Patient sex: M
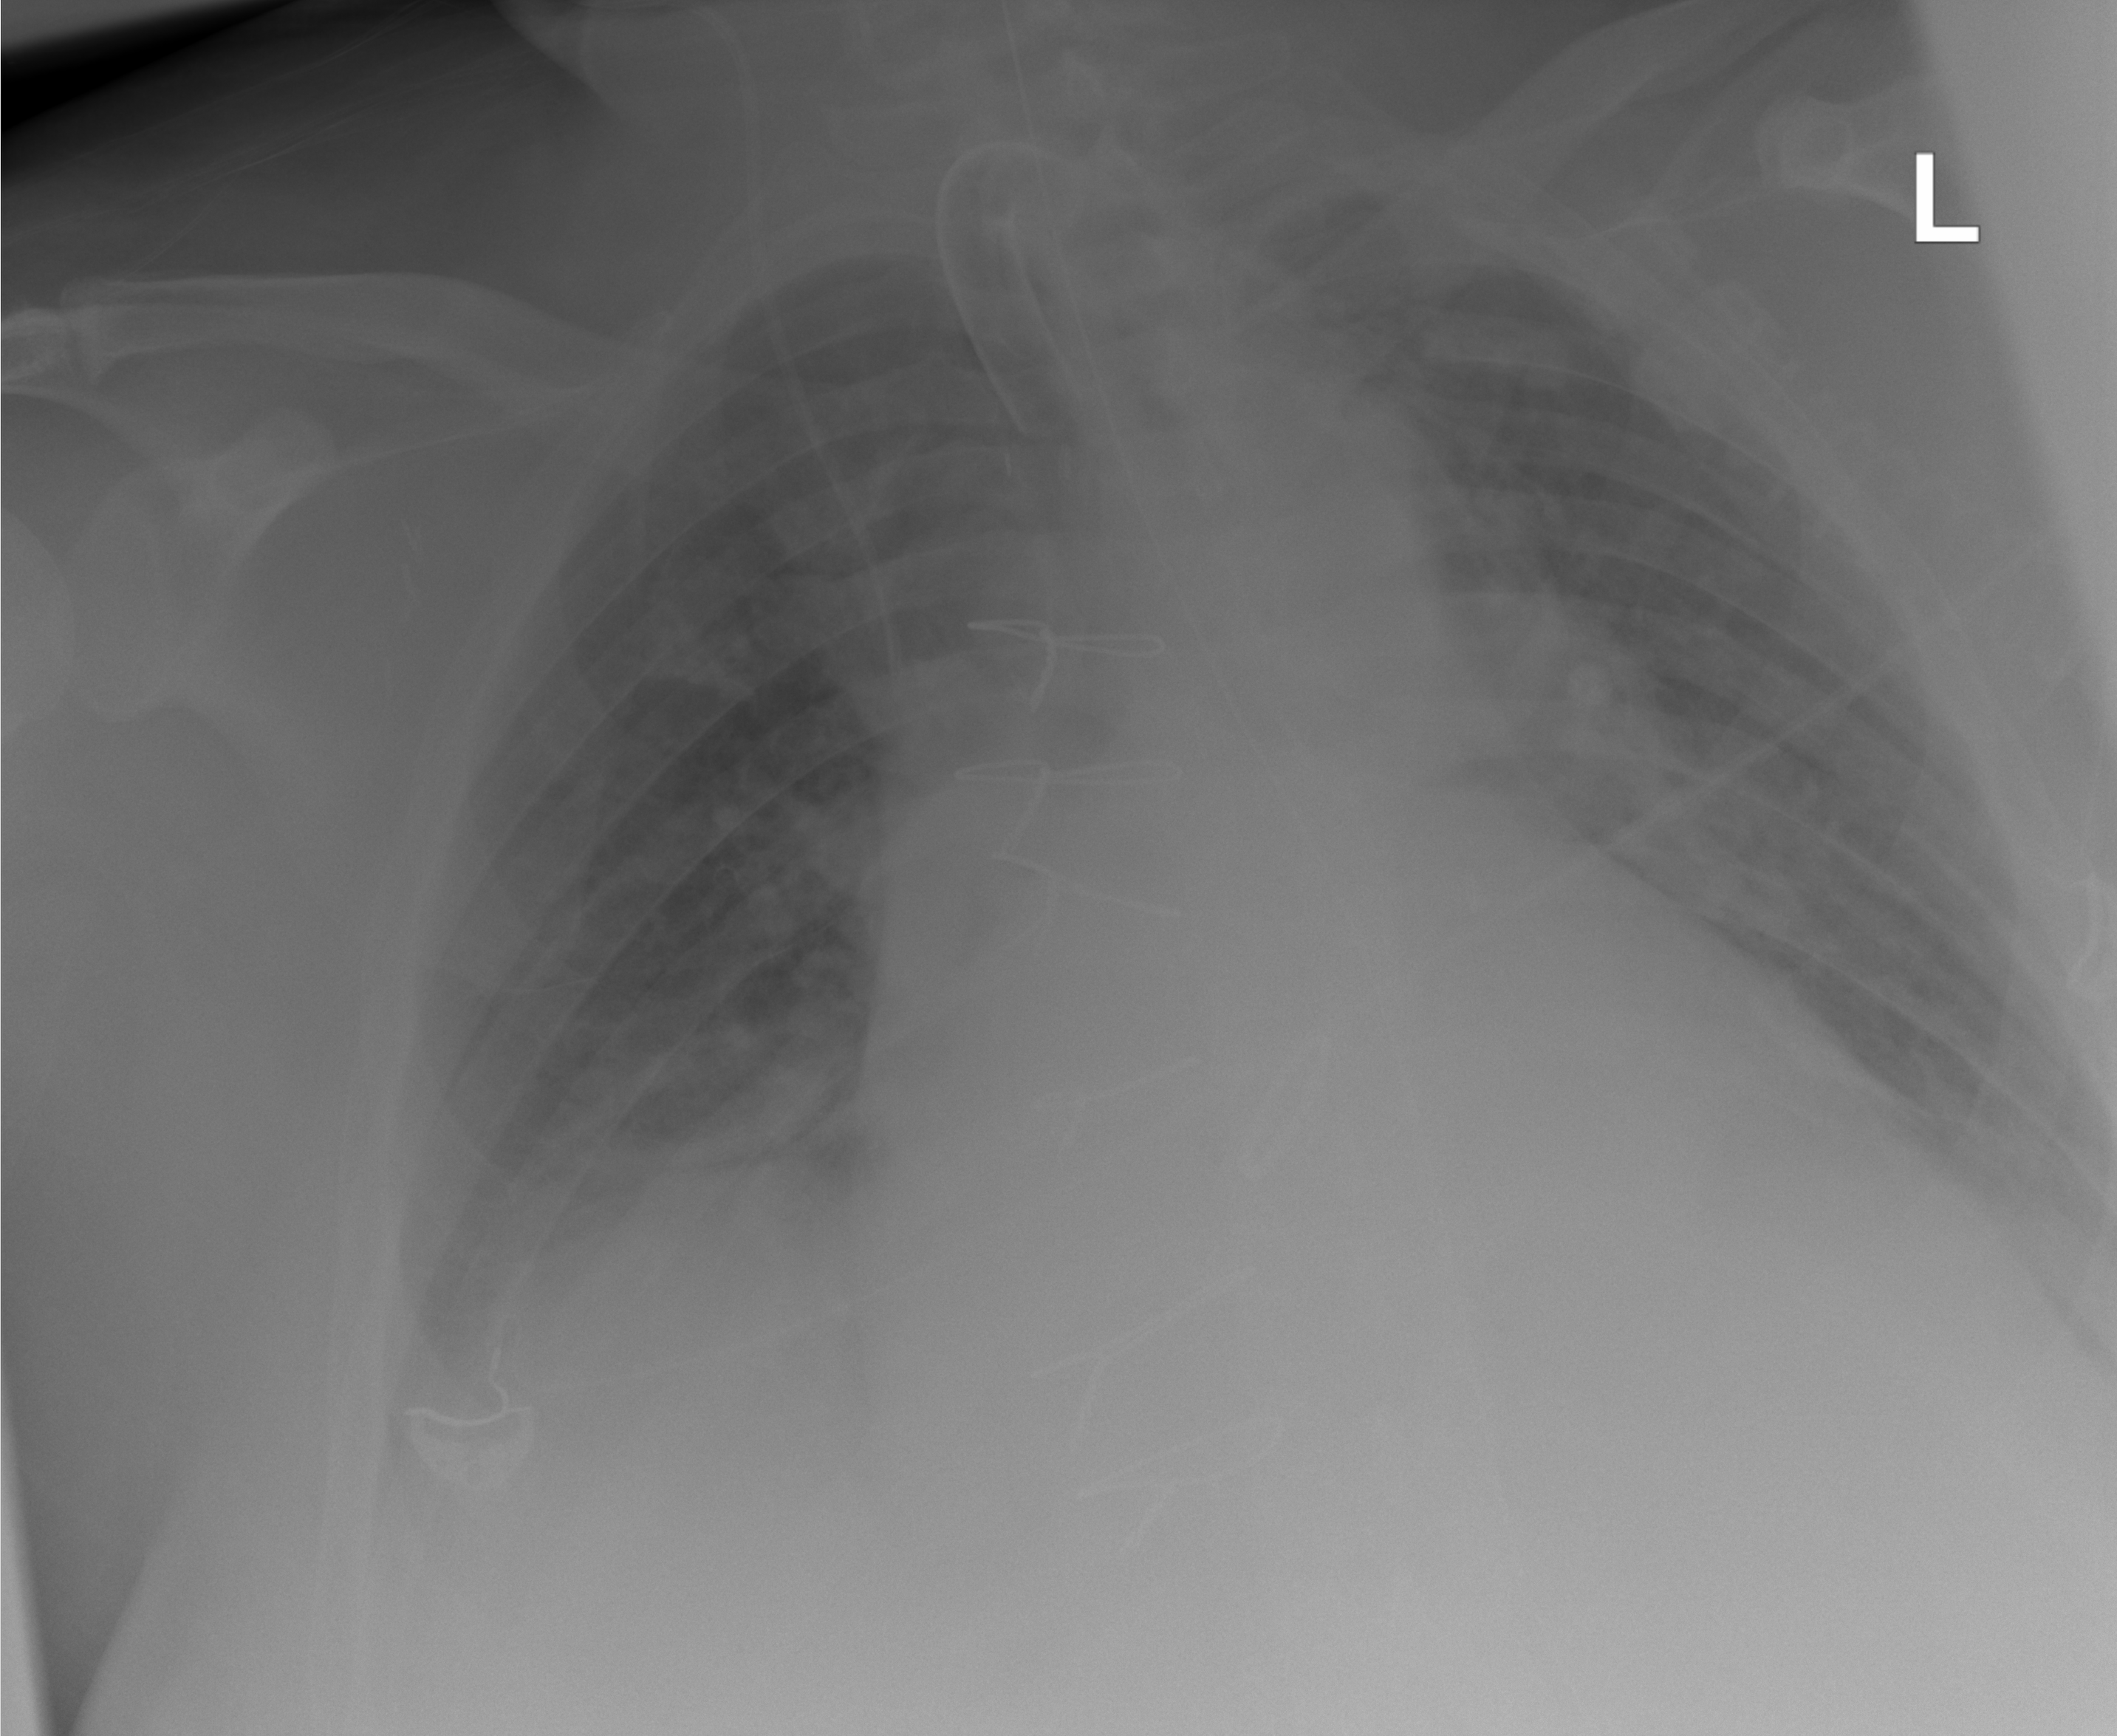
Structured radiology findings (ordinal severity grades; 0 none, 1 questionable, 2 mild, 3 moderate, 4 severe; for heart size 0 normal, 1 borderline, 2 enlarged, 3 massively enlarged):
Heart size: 3
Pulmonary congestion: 2
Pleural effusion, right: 2
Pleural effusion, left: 2
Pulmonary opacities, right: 0
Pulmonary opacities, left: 0
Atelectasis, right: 2
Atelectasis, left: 2